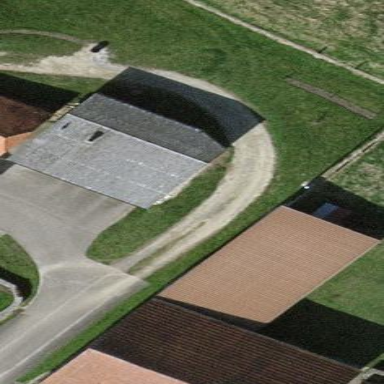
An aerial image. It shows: Farm building.